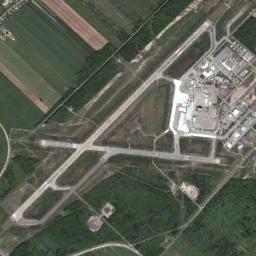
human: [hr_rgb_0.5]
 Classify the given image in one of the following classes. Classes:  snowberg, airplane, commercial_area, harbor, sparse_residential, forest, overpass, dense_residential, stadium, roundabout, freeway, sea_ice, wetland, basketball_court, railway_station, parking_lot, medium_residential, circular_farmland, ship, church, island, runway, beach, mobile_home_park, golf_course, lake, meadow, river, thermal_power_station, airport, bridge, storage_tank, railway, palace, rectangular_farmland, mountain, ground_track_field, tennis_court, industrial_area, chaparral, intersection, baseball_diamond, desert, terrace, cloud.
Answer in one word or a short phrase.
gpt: airport